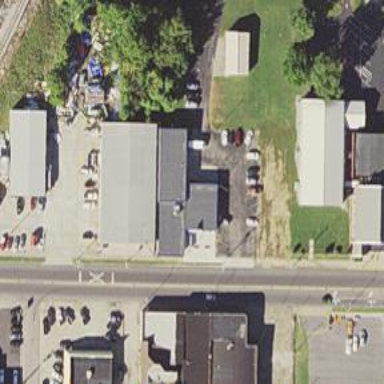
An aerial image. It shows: Pharmacy providing healthcare services.